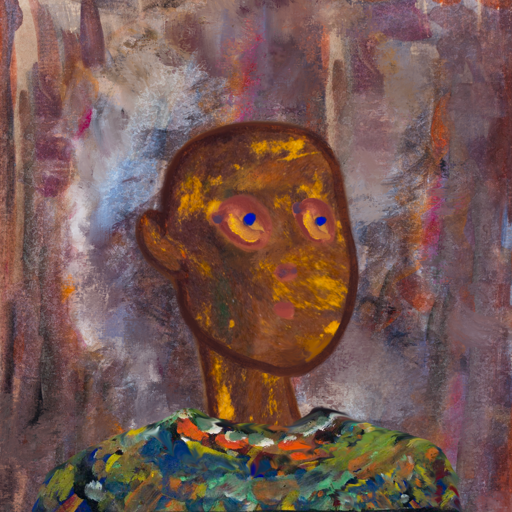
Background: Hypocrite, Head And Neck Side: Comrade, Face Side: Mother_And_Son_Son, Bust: An_Impression, Hair Side: Blank, Head Accessory: Blank, Second Necklace: Blank, Necklace: Blank, Baby: Blank